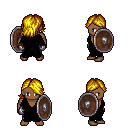
a pixel art fantasy rpg character, male body template, human, dark skin, gray robe, metal pants, blonde swoop hairstyle, metal gloves, shield, four views (front, back, left, right), 2x2 character sprite sheet, small pixel art, hard edges, no anti-aliasing